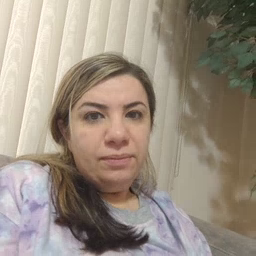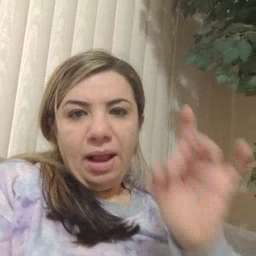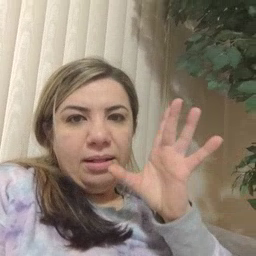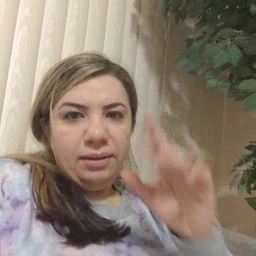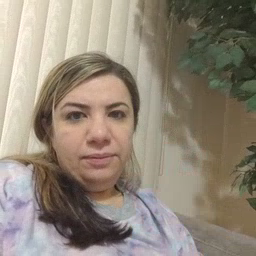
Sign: hate